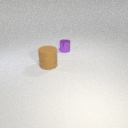
small purple metal cylinder to the right of large brown rubber cylinder